Interaction volume radius: 5 \u00c5
Interaction volume height: 20 \u00c5
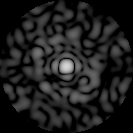
Disorder parameter: 0.847